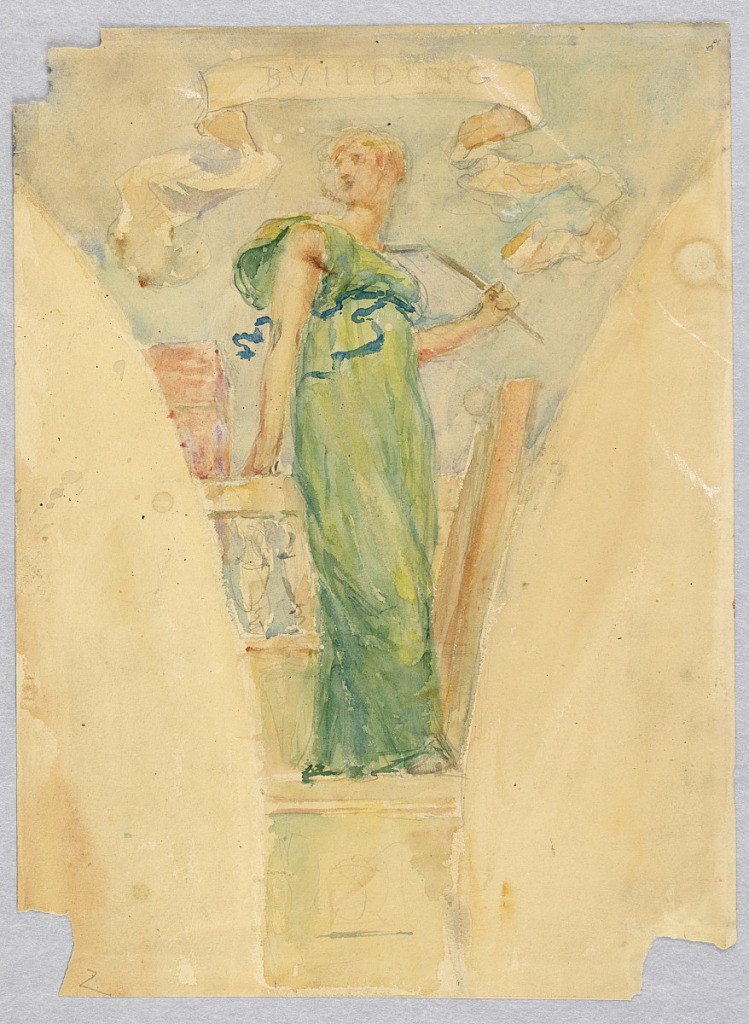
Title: Personification of "Building," Study for the Dome of the Manufacturer's Building, World's Columbian Exposition, Chicago, IL
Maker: Kenyon Cox, American, 1856–1919
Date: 1891
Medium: Brush and watercolor, white gouache, graphite on paper
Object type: Drawing
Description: Mural study for pendentive. Female figure in a green dress, standing before a railing, her head turned over her shoulder to the left.